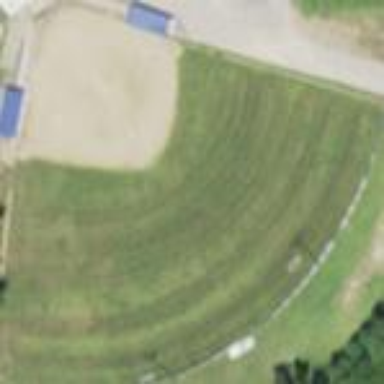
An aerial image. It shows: Baseball pitch for leisure and sports activities.